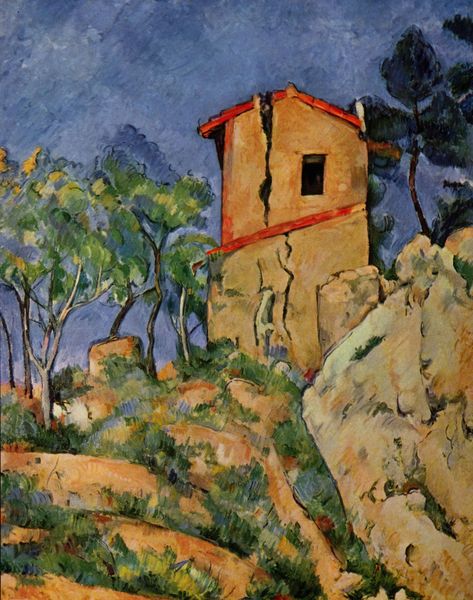
Titel: Das Haus mit geborstenen Wänden
Künstler: Paul Cézanne
Standort: New York (New York)
Institution: (Privatsammlung)
Schlagwörter: baum, berg, blau, felsen, gemälde, himmel, laub, wolken, aquarell, baumstämme, bäume, cezanne, gelb, grün, landschaft, ocker, braun, bunt, fenster, frankreich, hintergrund, pastell, dach, gebäude, gras, haus, rot, wolke, beige, expressionismus, alt, wand, architektur, stein, steine, öl, baumstamm, erde, hügel, natur, pflanzen, wald, anhöhe, brunnen, kamin, schornstein, turm, farbig, italien, süden, abhang, fels, gebirge, hang, risse, giebel, mauer, ziegel, farbe, massiv, schlucht, südfrankreich, schaden, stämme, duktus, france, vert, hoch, ruine, provence, urlaub, intensiv, gemäuer, kaputt, bewachsen, maison, putz, untersicht, paul cezanne, rouge, ziegeldach, geschosse, pinien, pinie, fenetre, kräftig, arbre, ciel, nature, paysage, riß, erdtöne, gesein, ruinös, bleu, montagne, pierre, pierres, bewuchs, dacht, toit, impresionnisme, couleur, rochers, erdbeben, sprünge, rocher, hausd, beschädigt, bege, einsturz, geborsten, hollande, pin, heruntergekommen, ferienhaus, bauruine, roche, arles, beike, mauerriss, rss, wandriss, mälerei, roches, tuile, fissure, ruuinös, maisonnette, van hogh, touche visible, déconstruction, ocres, buissson